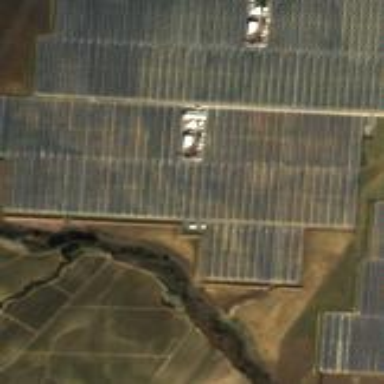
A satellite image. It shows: Solar power plant.